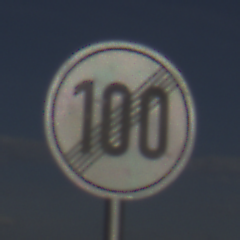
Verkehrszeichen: EndeGeschwindigkeit100
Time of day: MorningAfternoon
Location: Outdoor (RoadRail)
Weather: PartlyCloudy
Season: NotSpecified
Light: Natural